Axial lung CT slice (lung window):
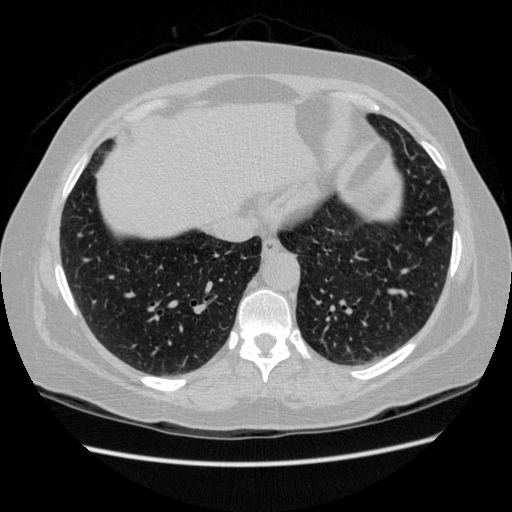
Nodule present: no